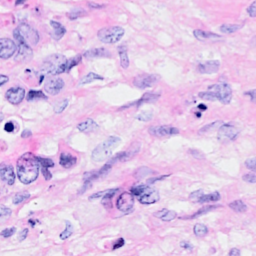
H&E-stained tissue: Breast